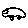
Label: car